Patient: sex F, age 70
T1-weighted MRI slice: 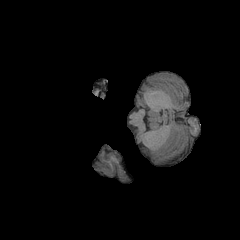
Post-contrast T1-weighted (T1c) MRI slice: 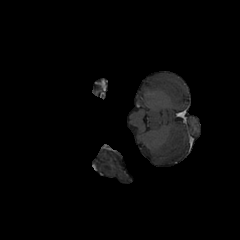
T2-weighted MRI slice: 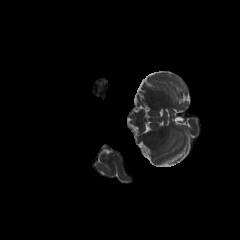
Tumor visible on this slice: no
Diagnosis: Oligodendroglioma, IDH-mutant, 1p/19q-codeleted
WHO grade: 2